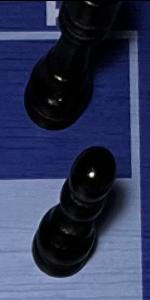
Label: Pawn_Black